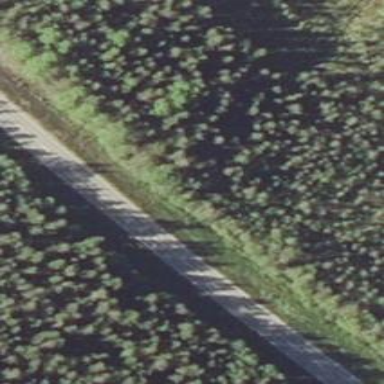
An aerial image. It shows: Asphalt trunk highway.